Field crop: maize
Growth stage: 1
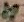
Species: chenopodium